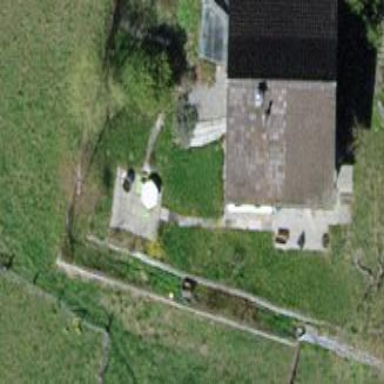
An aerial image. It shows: Detached building with gabled roof.